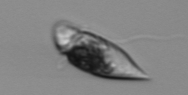
Label: Amphidinium